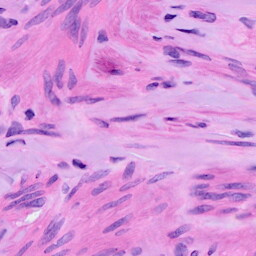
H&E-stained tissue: Ovarian